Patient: sex M, age 48
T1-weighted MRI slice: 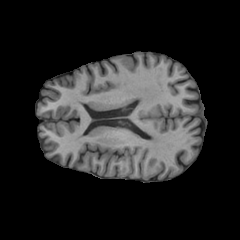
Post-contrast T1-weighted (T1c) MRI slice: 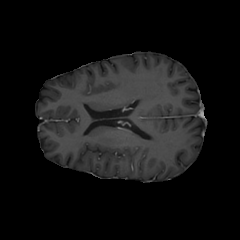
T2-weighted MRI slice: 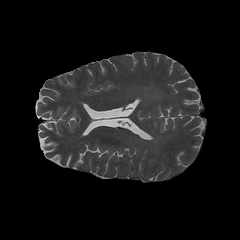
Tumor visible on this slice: no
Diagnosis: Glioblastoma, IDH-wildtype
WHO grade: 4